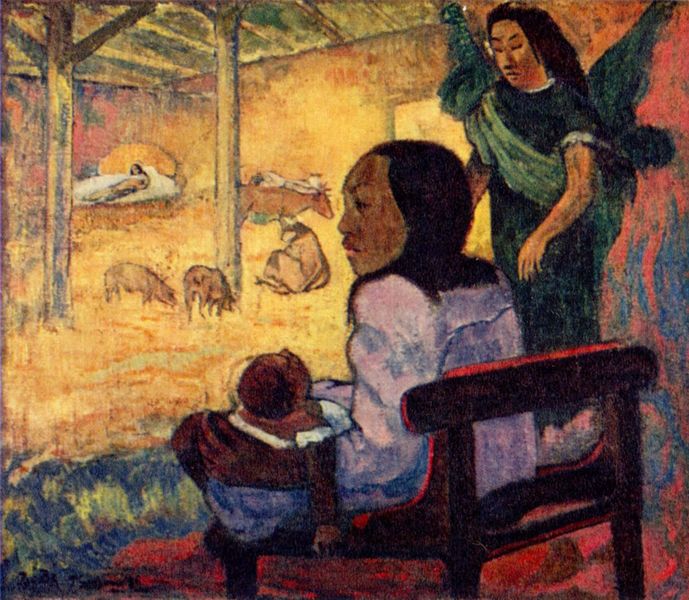
Titel: Geburt (Bé Bé)
Künstler: Paul Gauguin
Standort: Sankt Petersburg
Institution: Eremitage
Schlagwörter: blau, flügel, gemälde, hand, mann, meer, wasser, weiß, cezanne, frauen, gelb, grün, impressionismus, menschen, sitzen, braun, bunt, degas, frau, haar, hell, holz, kleider, licht, pfeiler, profil, schwarz, stroh, stuhl, säule, tür, dach, gebäude, gras, haus, rot, tier, tiere, wiese, beige, flächig, architektur, arm, kleidung, mensch, tragen, innenraum, öl, kühe, sonnenaufgang, vieh, hütte, sonne, gewand, haare, decke, familie, innen, kind, mutter, tochter, kontrast, rosa, esel, kinder, engel, farbig, liegen, lehne, sitz, getreide, heu, afrika, farben, nabis, wüste, farbe, lila, kuh, rind, schweine, weis, baby, bank, unterstand, schlitzaugen, manet, bett, balken, wiess, exotisch, pfosten, gauguin, eva, farbige, südsee, rinder, schwein, scheune, paul, hocken, liegende, asien, asiatisch, stand, allegorie, lachs, heiligenschein, christus, jesus, gaugin, stall, hütter, golden, heilig, maria, ochse, stier, tunika, indien, hirte, hirten, erzengel, sohn, holzbalken, joseph, verkündigung, geburt, krippe, säugling, sonnne, gel, weihnachten, tragetuch, ochs, postimpressionismus, holzdach, thaiti, fauvismus, paul gauguin, dschungel, tahiti, ureinwohner, geburt christi, lokalfarbe, gabriel, mariendarstellung, südamerika, bethlehem, eingeborene, nablis, haiti, fremd, bab<, asiatinnen, asiatisc, kledigng, schweinestall, transpferieren, phillipinen